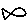
Label: fish